Field crop: maize
Growth stage: 2
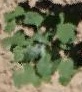
Species: chenopodium